Question: Find the area of the following quadrilateral, where all points are on integers. The result is rounded to 1 decimal place
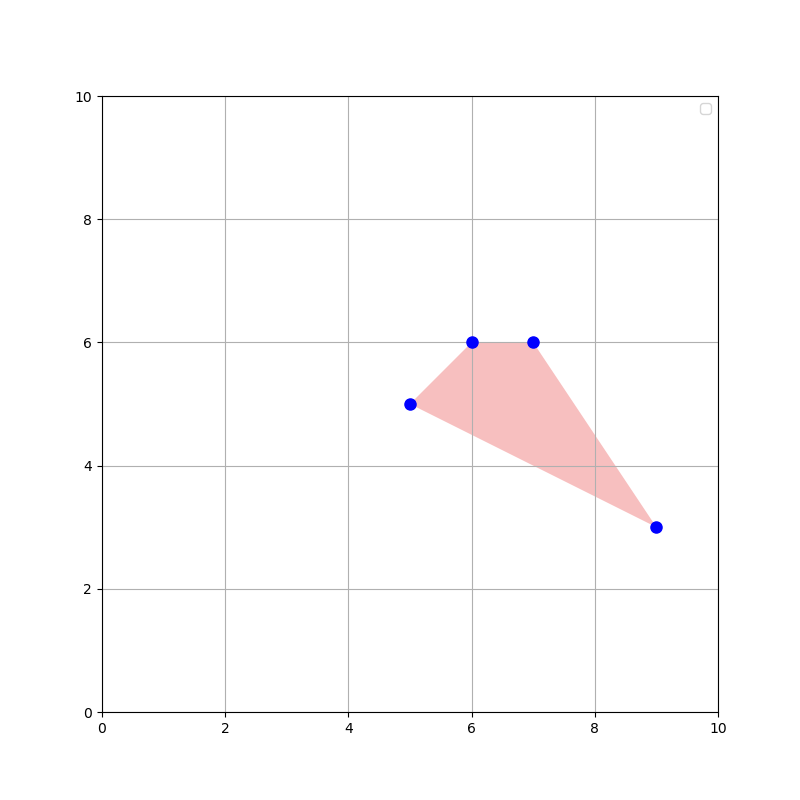
Answer: 4.5